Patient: sex M, age 28
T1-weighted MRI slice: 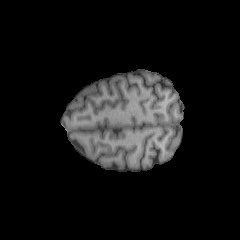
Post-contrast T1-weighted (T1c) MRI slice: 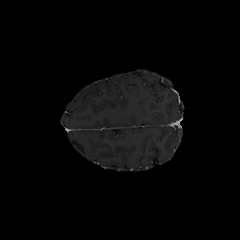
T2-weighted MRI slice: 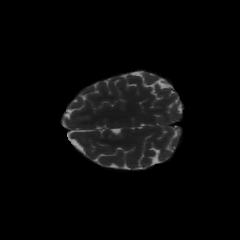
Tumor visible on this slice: no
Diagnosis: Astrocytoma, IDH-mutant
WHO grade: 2